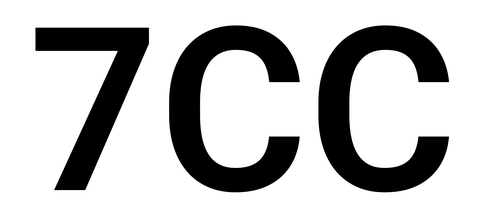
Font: Roboto_SemiBold